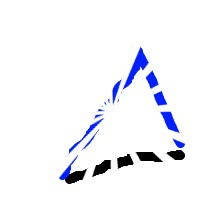
Shape: triangle